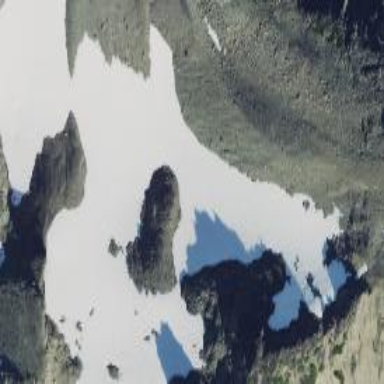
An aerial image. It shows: Beautiful snowfield in the natural landscape.